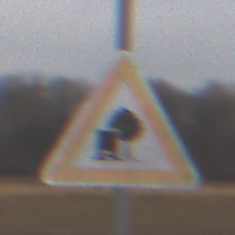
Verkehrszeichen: UnzureichendesLichtraumprofil
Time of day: Midday
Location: Outdoor (RoadRail)
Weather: Overcast
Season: NotSpecified
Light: Natural